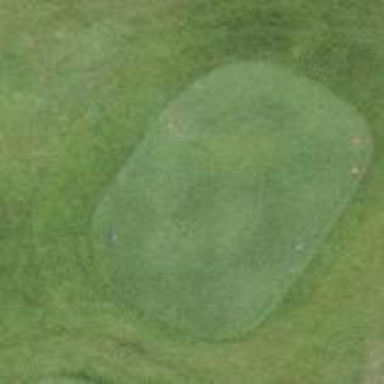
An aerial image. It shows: Golf tee.